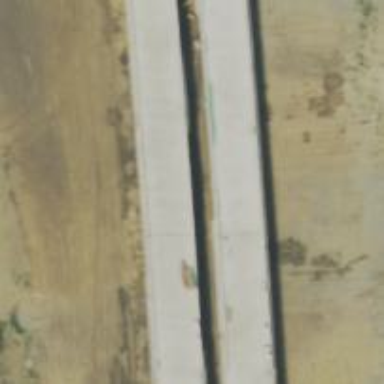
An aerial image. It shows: Beam bridge on motorway.